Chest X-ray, PA view. Patient: 52 years old, sex F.
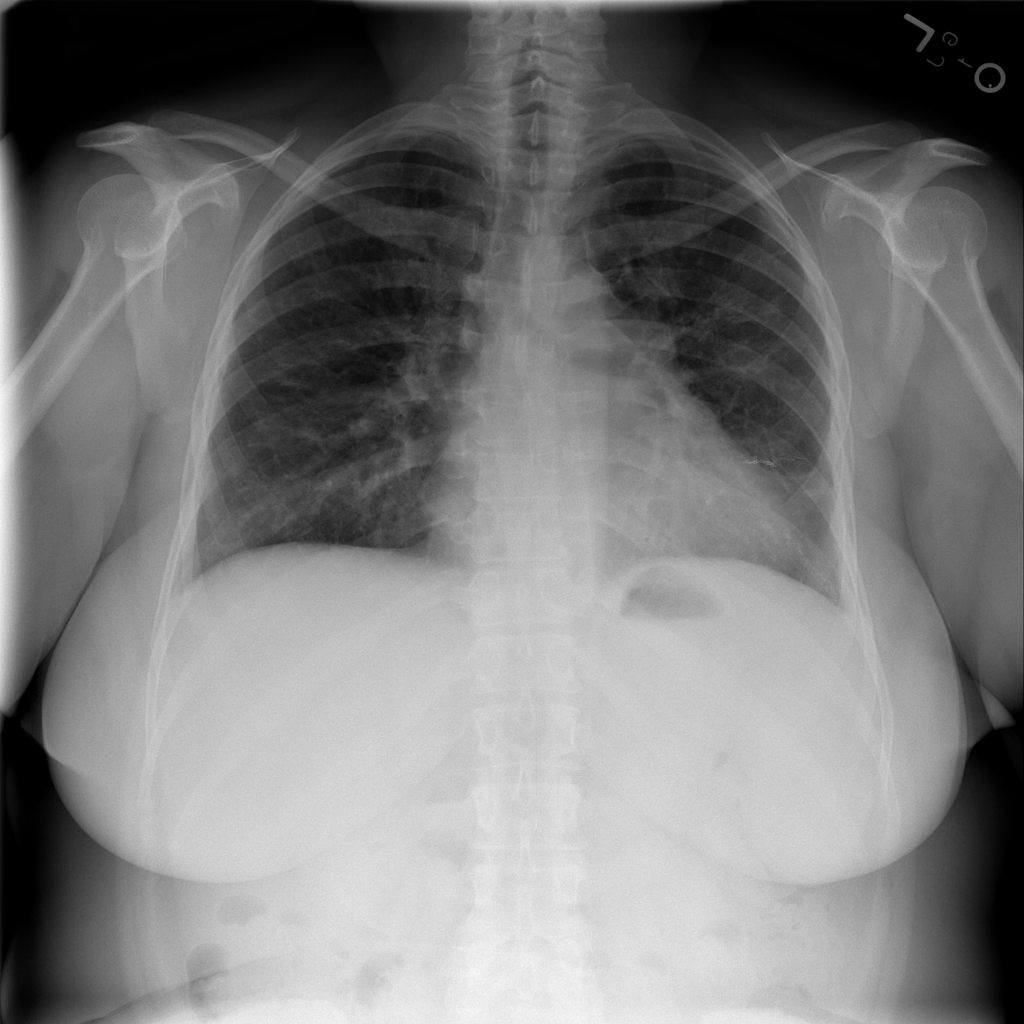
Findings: Cardiomegaly